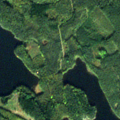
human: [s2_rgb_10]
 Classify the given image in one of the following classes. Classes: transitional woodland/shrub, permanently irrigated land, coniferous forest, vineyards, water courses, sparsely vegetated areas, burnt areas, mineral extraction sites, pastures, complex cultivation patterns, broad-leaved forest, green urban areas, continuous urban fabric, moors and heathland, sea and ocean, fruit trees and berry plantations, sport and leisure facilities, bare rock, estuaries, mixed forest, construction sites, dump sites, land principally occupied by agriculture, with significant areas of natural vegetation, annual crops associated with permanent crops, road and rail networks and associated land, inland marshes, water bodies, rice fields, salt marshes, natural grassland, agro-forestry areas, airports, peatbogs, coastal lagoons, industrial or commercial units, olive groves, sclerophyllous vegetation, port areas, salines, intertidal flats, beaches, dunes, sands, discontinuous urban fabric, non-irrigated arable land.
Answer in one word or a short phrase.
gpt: coniferous forest, mixed forest, water bodies